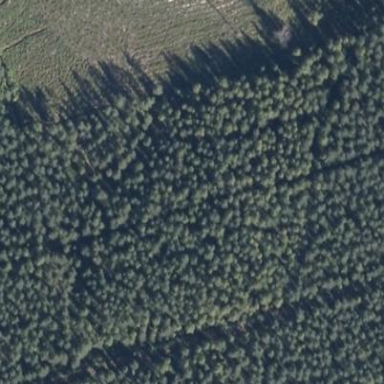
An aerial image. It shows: Forest area dominated by needle-leaved trees.